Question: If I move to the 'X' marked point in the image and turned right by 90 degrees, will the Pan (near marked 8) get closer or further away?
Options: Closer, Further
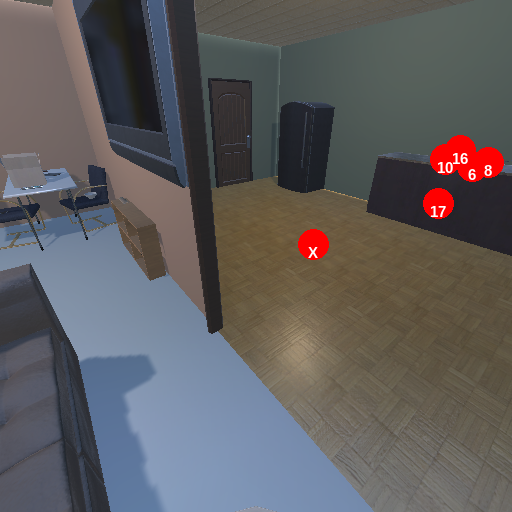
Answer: Closer